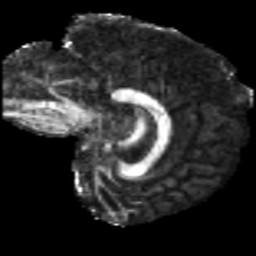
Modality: FA
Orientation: sagittal
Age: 46
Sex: male
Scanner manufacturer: siemens
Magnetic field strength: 3 T
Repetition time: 5 s
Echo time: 0.092 s